Interaction volume radius: 5 \u00c5
Interaction volume height: 25 \u00c5
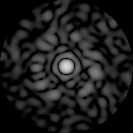
Disorder parameter: 0.8737